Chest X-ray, PA view. Patient: 65 years old, sex F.
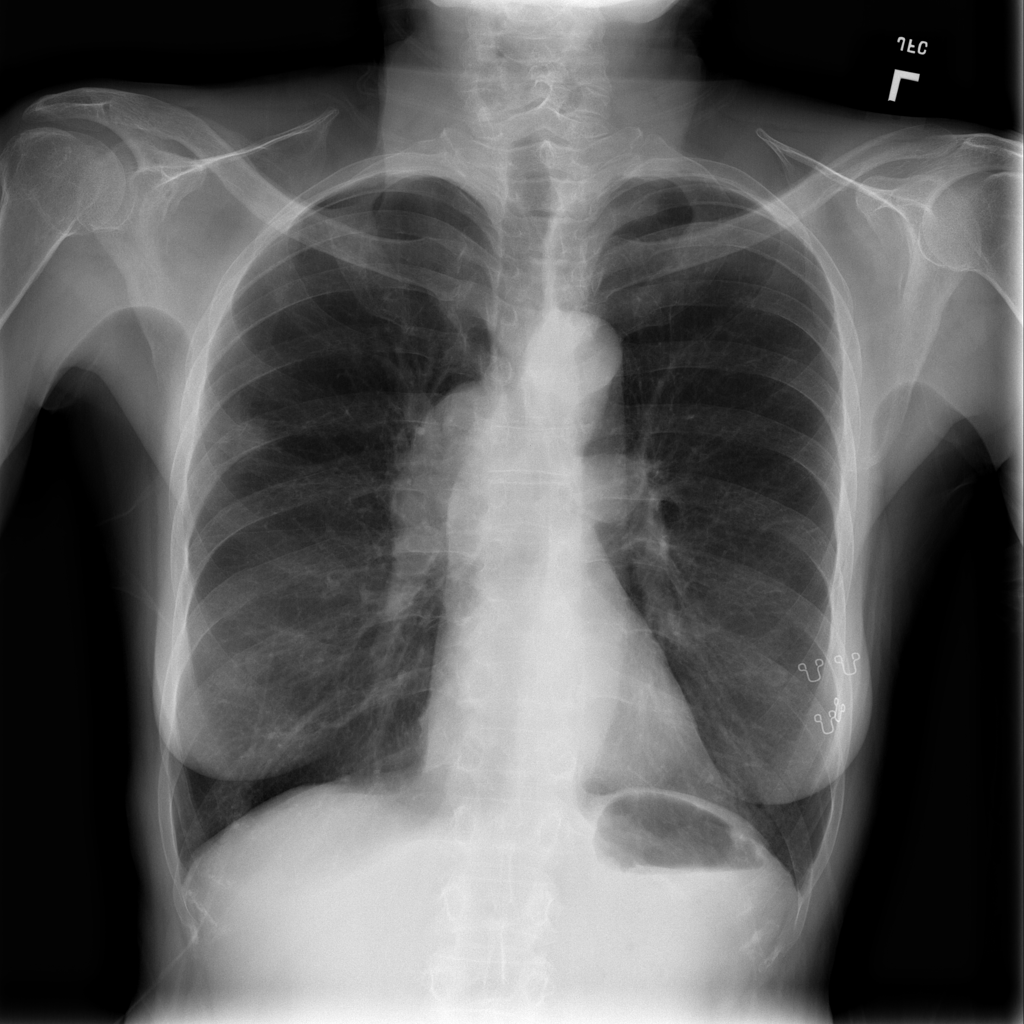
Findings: No Finding